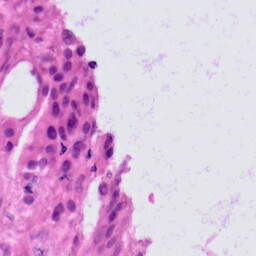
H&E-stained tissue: Skin